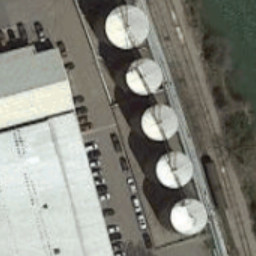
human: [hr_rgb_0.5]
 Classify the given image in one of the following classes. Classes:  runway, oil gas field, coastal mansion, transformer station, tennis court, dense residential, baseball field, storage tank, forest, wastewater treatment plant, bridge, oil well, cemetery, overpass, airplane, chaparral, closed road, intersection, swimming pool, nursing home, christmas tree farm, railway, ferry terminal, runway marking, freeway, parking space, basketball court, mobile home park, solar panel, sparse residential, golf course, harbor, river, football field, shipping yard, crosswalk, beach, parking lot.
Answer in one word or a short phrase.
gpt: storage tank